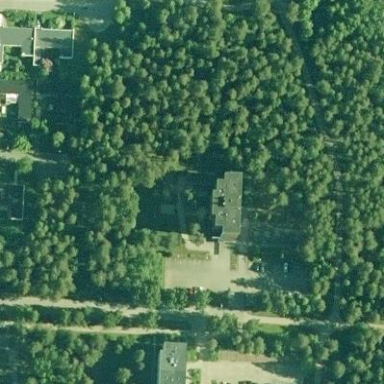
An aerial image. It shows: Kindergarten.